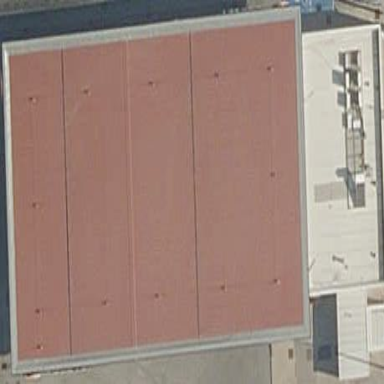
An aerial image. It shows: Fuel station building.